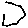
Label: hexagon